Question:
I need to get the Date, DataQuantity, FeetQuantity of the ProductionbyEmployee table and based a OperatorNum on the Employee table. the number of operations is a parameter and using NHibernate
hql query. Nhibernate 3.2
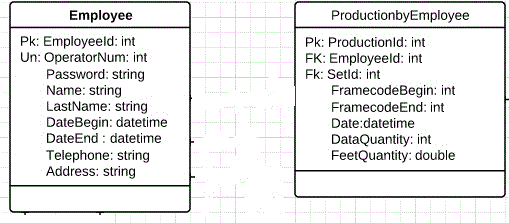
Answer: Usually, one uses an ORM in order to load and persist objects to relational databases in as transparent a way as possible. While it is possible to create projections of specific parts of the data, it seems like in your scenario you want to fetch an Employee entity with a specific OperatorNum, and then inspect some that Employee's production metrics.
Important to note is that HQL queries are declared against the names and property names of your domain objects, not against the database table and column names.
If your entities and their properties are named identically to your tables and columns, it would look like this:
'''
// you need an ISession variable -- here let's assume it is called session
var operatorNum = 5;
var query = session.CreateQuery(
@"from Employee emp where emp.OperatorNum = :operatorNum")
.SetProperties(new { operatorNum });
var employee = query.UniqueResult<Employee>();
// you can now get the collection of production metrics in the
// employee.ProductionbyEmployee property; note that if you have
// not mapped this collection to be eagerly fetched, you'll get
// a second roundtrip to the database to get the collection
'''
(I realize that this may not be exactly what you are asking for; it is difficult for me to tell what you are trying to achieve without knowing what your entities or mappings look like.)